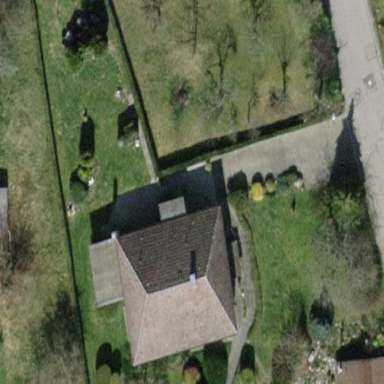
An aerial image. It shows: Detached building with gabled roof.